Question: I have a matrix with 3 channels, and I have a problem to access and change the value of the elements. I have this code:
'''
Mat m(4,4, CV_8UC3);
Vec3b a;
a[0] = 255;
a[1] = 0;
a[2] = 0;
m.at<Vec3b>(0,0) = a;
'''
when I print the matrix m, I have this :
'''
[255, 0, 0, 0, 0, 0, 0, 0, 0, 0, 0, 0;
0, 0, 0, 0, 0, 0, 0, 0, 0, 0, 0, 0;
0, 0, 0, 0, 0, 0, 0, 0, 0, 0, 0, 0;
0, 0, 0, 0, 0, 0, 0, 0, 0, 0, 0, 0]
'''
which is good, but the image that I get when I store the matrix with 'imwrite' is this one:

and I don't understand why it's blue and why I have a square 2x2 blue, I should have had only the first pixel red no?
Have I done a mistake somewhere?
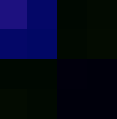
Answer: As mentioned earlier, pixels next to the high-intensity pixel take non-zero values after JPG-compression because JPEG is a lossy algorithm. In fact, JPEG-compression discards information precisely in image regions with strong gradient.
As for your second question: your pixels are blue because of an Opencv quirk: color channels are not stored in R, G, B order, but in B, G, R order:
> For color images, the channel ordering is normally Blue, Green, Red
Source: <URL>
(this is one of those things that make life miserable for the Opencv programmer)